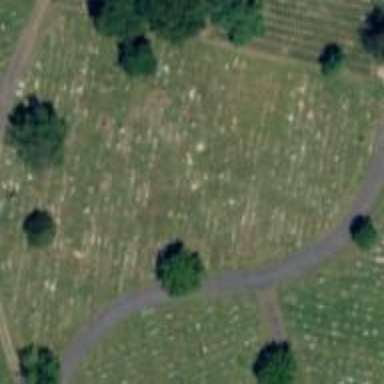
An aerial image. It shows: Sector in the cemetery.